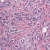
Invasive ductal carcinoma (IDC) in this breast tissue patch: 1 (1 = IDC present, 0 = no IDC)